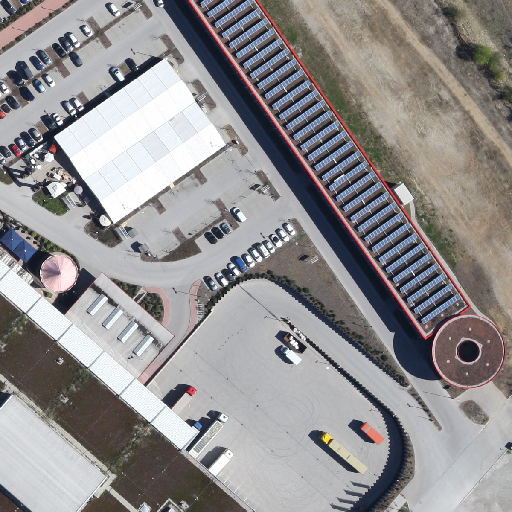
Referring expression: heavy-duty vehicle